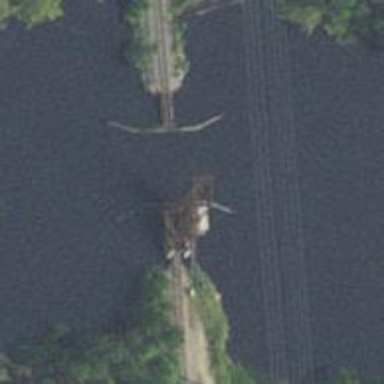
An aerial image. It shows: Bascule bridge for rail transportation.